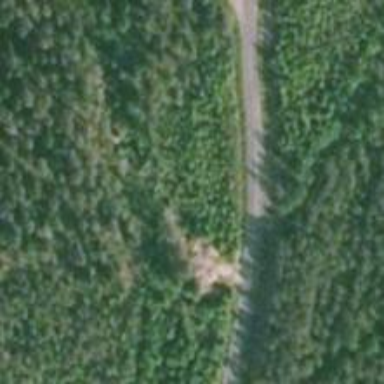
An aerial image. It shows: Unclassified road.